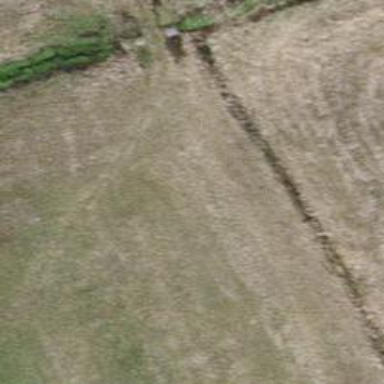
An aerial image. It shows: Grass track with grade4 surface.